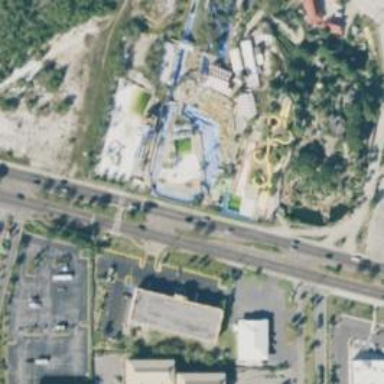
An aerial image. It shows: Water slide attraction.